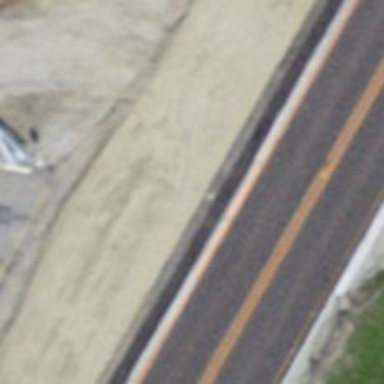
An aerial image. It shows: Asphalt trunk highway designated as motorroad.